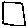
Label: square